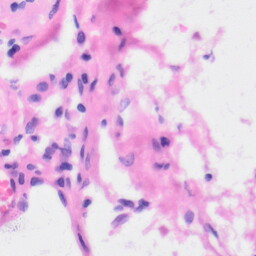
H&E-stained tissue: Kidney